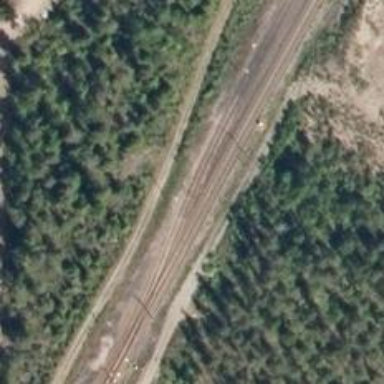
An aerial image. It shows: Railway siding with rails.